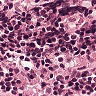
Metastatic tissue present: no